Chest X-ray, PA view. Patient: 48 years old, sex F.
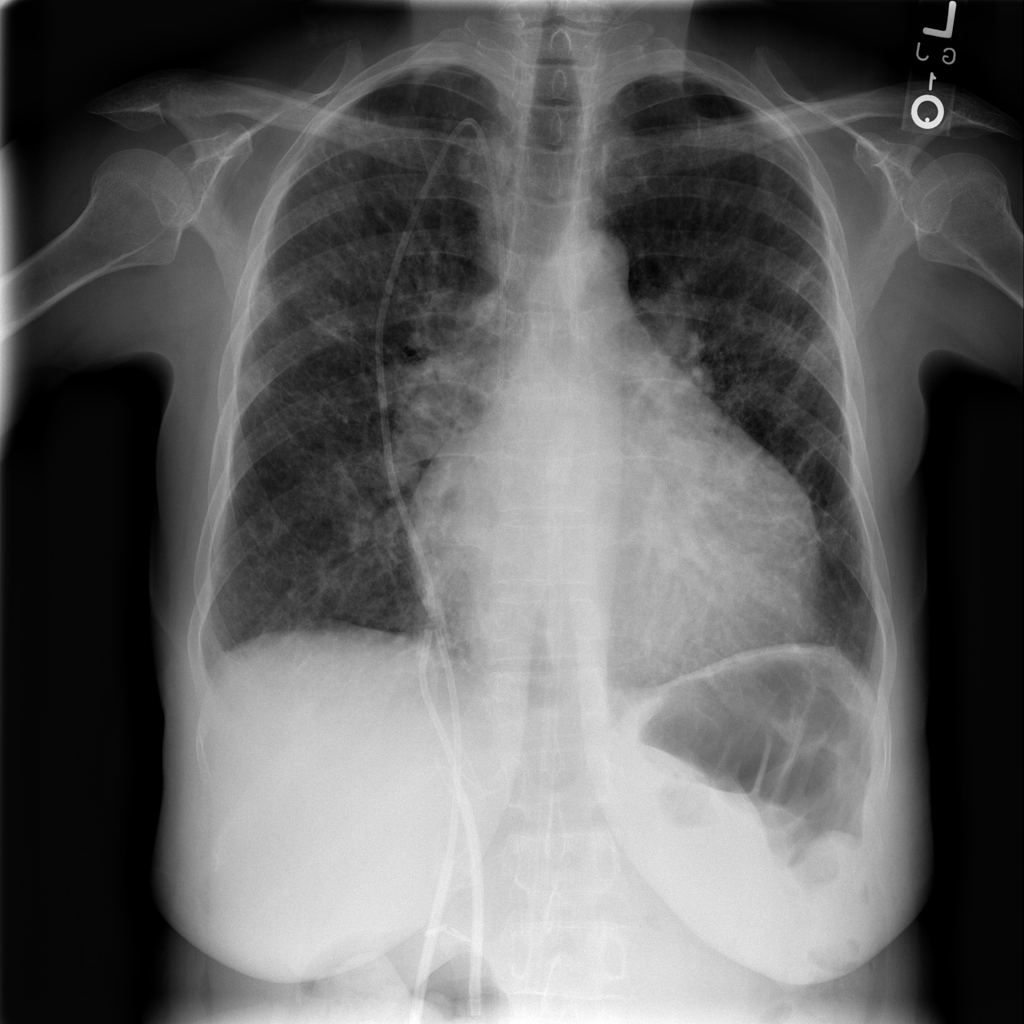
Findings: Cardiomegaly